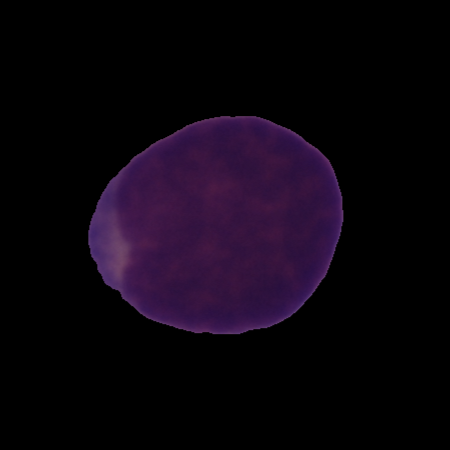
Label: cancer